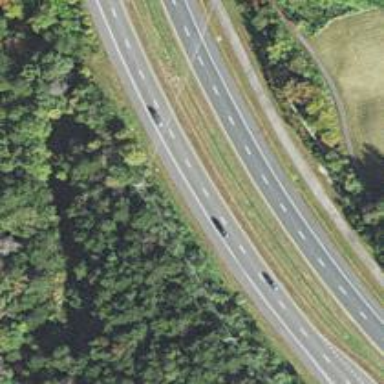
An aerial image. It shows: This image shows trunk highway that functions as expressway.